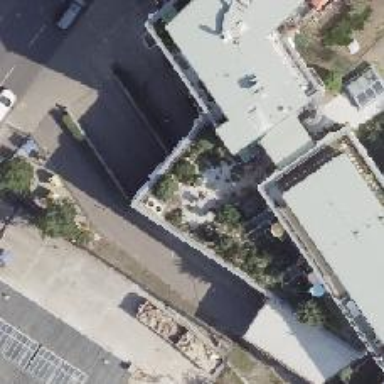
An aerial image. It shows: Parking entrance.